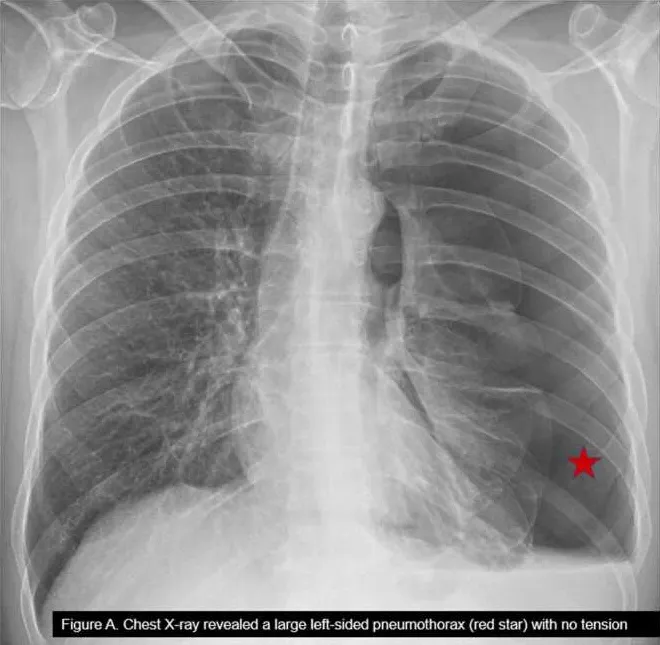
Chest X-ray revealed a large left-sided pneumothorax (red star) with no tension.
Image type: radiology (x_ray)